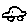
Label: car